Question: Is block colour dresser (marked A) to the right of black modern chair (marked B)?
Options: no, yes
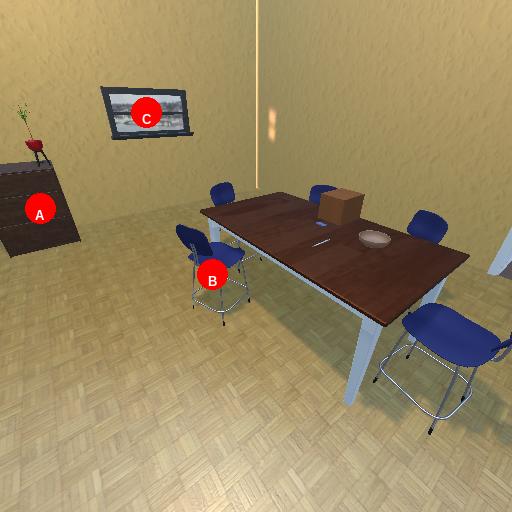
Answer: no